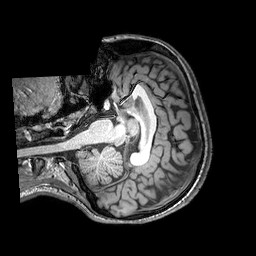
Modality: T1w
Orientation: axial
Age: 20
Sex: female
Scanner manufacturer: philips
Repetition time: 0.008969 s
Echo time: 0.0046 s